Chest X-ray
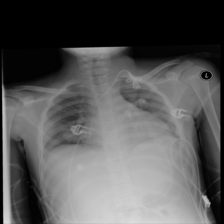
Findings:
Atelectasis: negative
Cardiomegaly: negative
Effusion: negative
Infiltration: negative
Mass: negative
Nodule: negative
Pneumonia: negative
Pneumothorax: negative
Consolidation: positive
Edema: negative
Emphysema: negative
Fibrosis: negative
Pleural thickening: negative
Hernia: negative